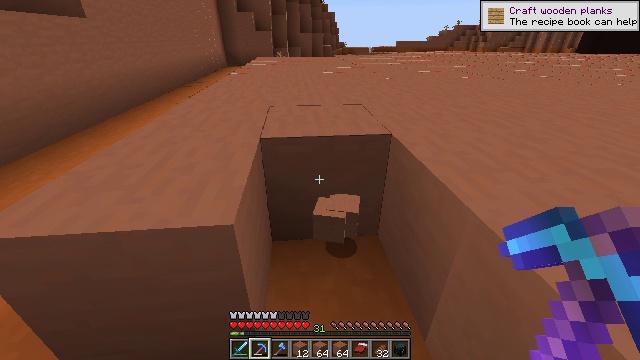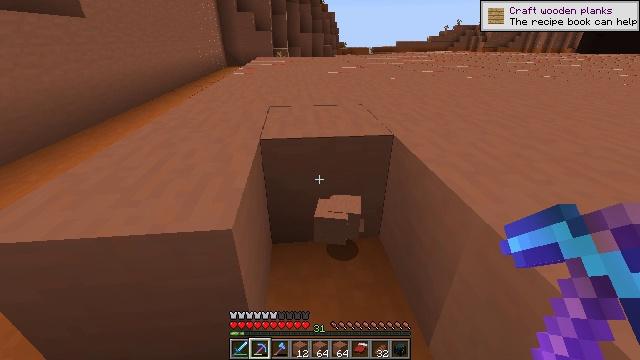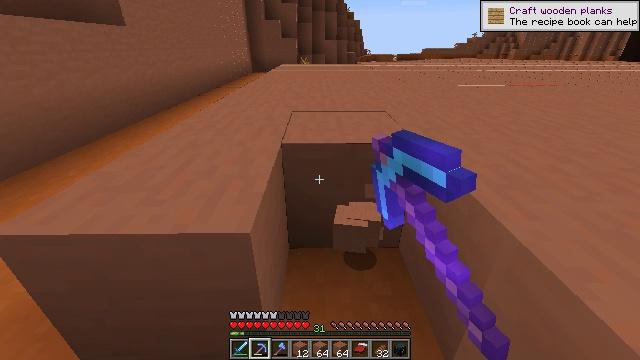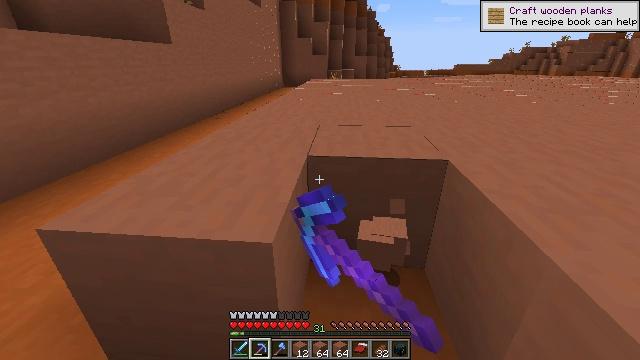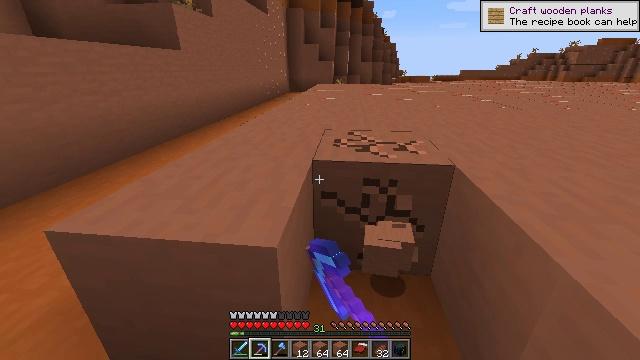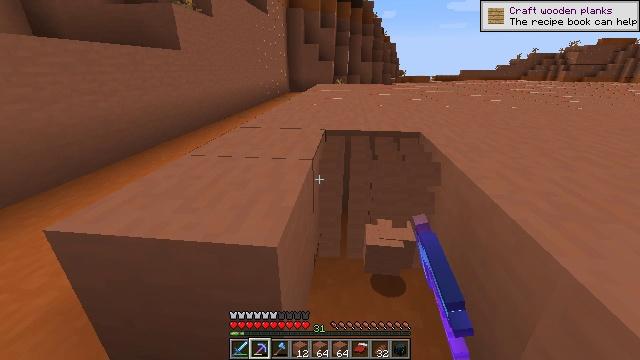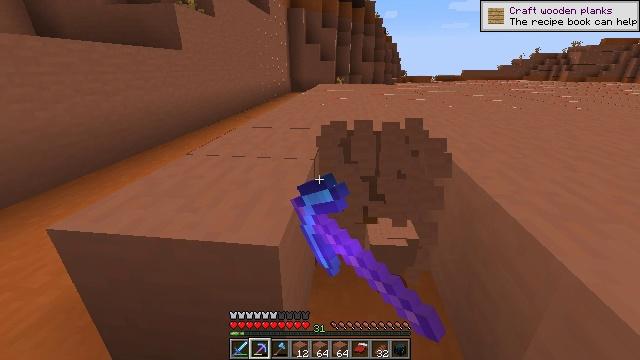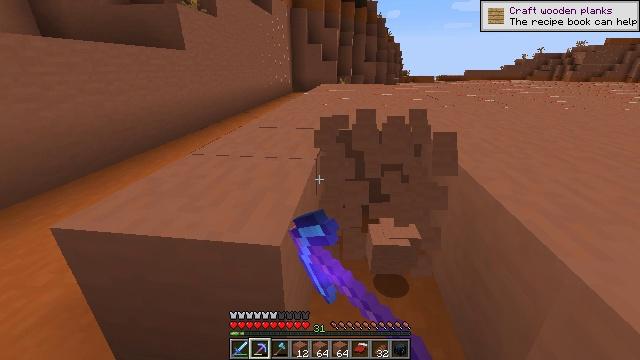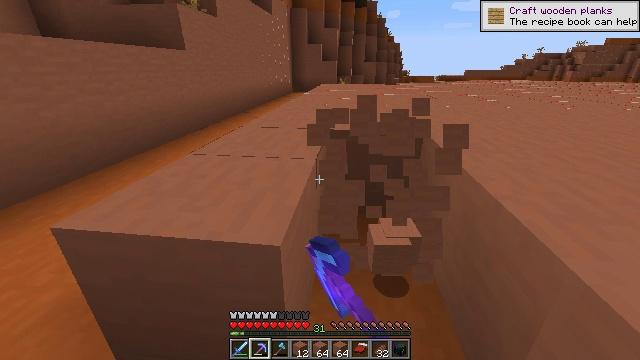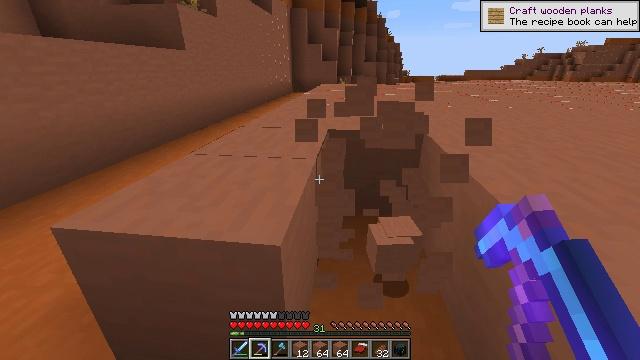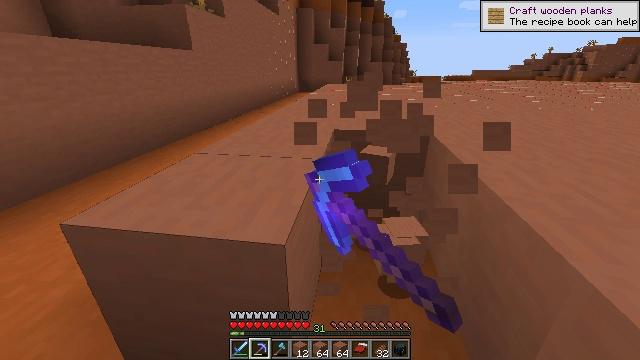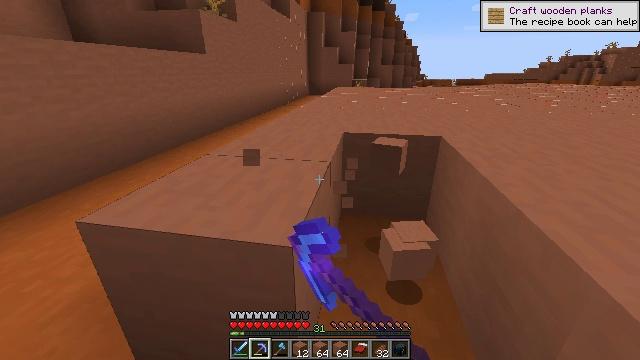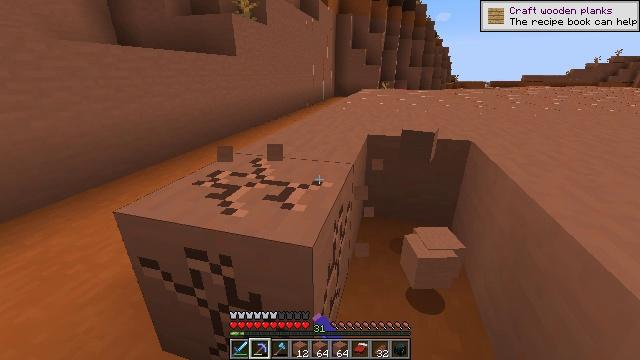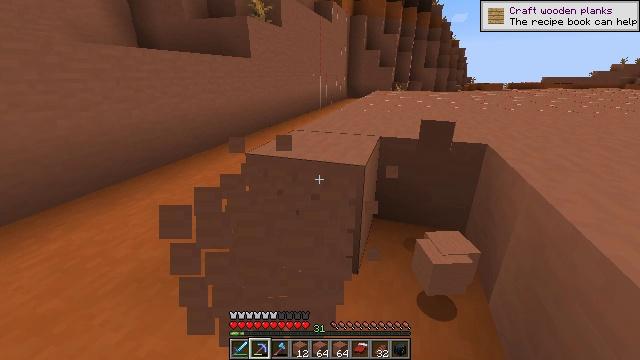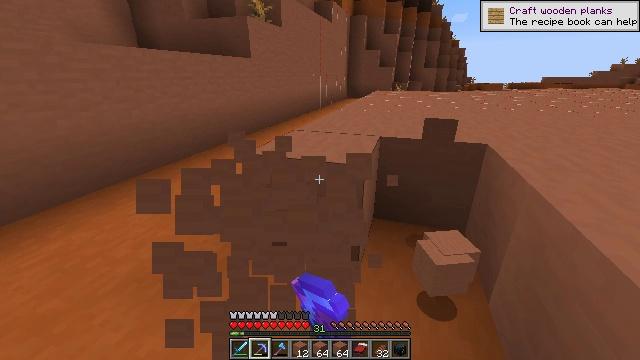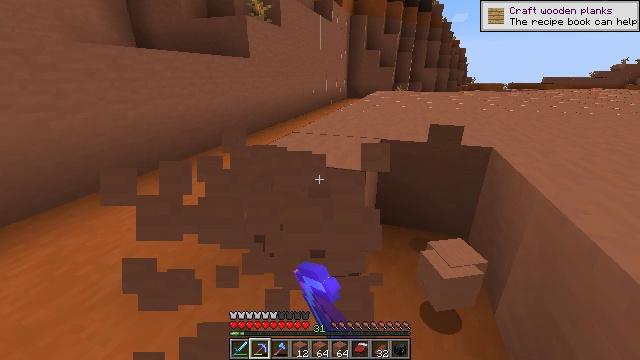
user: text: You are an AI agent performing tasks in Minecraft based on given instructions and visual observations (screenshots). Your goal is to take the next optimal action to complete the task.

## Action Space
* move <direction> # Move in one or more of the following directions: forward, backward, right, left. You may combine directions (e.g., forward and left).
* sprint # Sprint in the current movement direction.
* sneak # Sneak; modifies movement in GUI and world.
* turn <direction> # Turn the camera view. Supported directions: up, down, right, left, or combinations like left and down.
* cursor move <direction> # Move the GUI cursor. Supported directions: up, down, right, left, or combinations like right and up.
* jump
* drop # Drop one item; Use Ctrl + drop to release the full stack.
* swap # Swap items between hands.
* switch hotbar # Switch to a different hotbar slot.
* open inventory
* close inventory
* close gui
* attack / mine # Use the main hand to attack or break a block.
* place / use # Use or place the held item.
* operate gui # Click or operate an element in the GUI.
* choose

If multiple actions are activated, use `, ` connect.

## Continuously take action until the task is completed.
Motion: motion action
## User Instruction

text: Harvest terracotta for building.
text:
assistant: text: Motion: attack / mine
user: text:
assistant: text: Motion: turn left and up, attack / mine
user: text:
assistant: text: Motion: turn left and up, attack / mine
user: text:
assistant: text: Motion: turn left and up, attack / mine
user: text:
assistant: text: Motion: attack / mine
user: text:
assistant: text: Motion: attack / mine
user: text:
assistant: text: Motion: attack / mine
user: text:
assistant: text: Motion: attack / mine
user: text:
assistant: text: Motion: attack / mine
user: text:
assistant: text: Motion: turn left, attack / mine
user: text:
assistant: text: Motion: turn left, attack / mine
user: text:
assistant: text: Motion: turn left, attack / mine
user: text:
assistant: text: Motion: turn left, attack / mine
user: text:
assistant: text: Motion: attack / mine
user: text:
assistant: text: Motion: move forward, attack / mine
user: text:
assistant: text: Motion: move forward, attack / mine
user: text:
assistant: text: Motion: move forward, attack / mine
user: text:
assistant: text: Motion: move forward, attack / mine
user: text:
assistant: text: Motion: move forward, turn right and down, attack / mine
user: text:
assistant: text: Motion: turn right and down, attack / mine
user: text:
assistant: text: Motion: attack / mine
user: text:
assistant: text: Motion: attack / mine
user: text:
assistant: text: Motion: attack / mine
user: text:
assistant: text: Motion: move forward, attack / mine
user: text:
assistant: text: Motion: move forward, attack / mine
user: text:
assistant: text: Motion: move forward, turn right and up, attack / mine
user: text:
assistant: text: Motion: attack / mine
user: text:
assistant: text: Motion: turn right, attack / mine
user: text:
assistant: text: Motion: turn right, attack / mine
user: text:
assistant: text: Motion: attack / mine